Question: I am trying to use YouTubeData API in my android app. (My app need to show the youtube vedio in a part of the screen, then below other widgets). I tried to follow the <URL> on but I failed the following errors occured.
The 'YouTube" class is not available in my app, I have already added the library 'YouTubeAndroidPlayerApi.jar' to my lib folder. Does the YouTube class is depricted? I searched it in the <URL> but I cant find any trace of it.
My bad luck is when I tried to run the sample program provided by the google it return Class not found exception !!
here is the logcat

Do I have any solution? I want to implement youtube in native api, I have already done this using webview and embedded vedio link.
Thanks in advance. :)
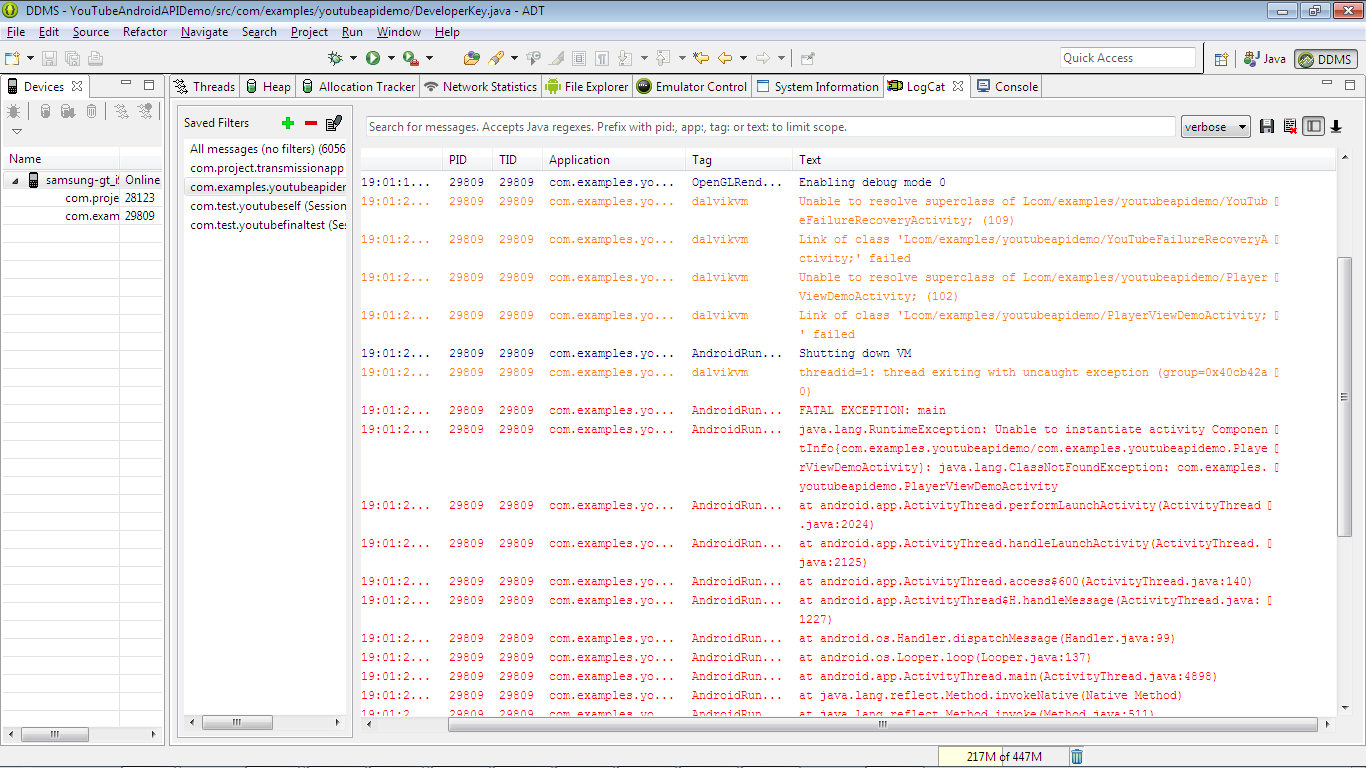
Answer: I just had the same problem and fixed it. Go to . Check . Click . Clean and build the project. This should fix the error.
This issue is related with ADT 22. After its install this error occurred. Read more <URL>.